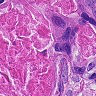
Metastatic tissue present: yes